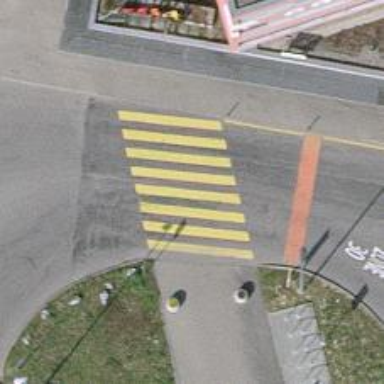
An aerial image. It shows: Uncontrolled road crossing with markings.